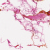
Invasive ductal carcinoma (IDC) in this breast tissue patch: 0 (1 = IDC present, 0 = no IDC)